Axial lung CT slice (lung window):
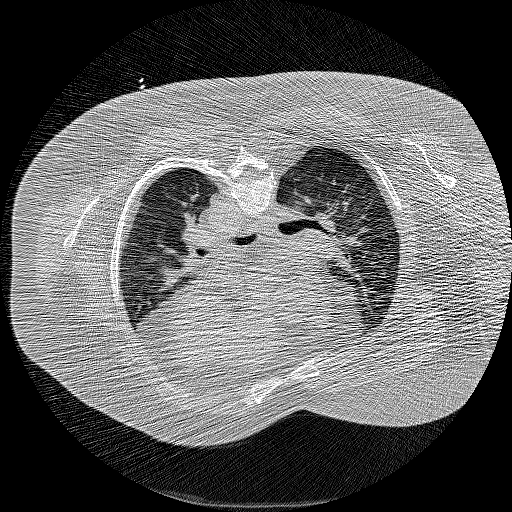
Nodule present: no